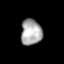
Tissue: lung
Cell type: Epithelial cells
Senescence score: 0.2155
Nuclear area (px): 534
Mean DAPI intensity: 168.545